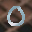
Label: 0